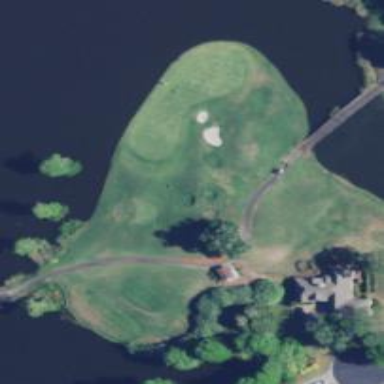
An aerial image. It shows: Golf hole.